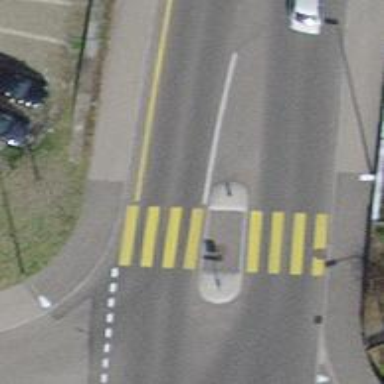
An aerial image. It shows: Kerb barrier.